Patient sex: M
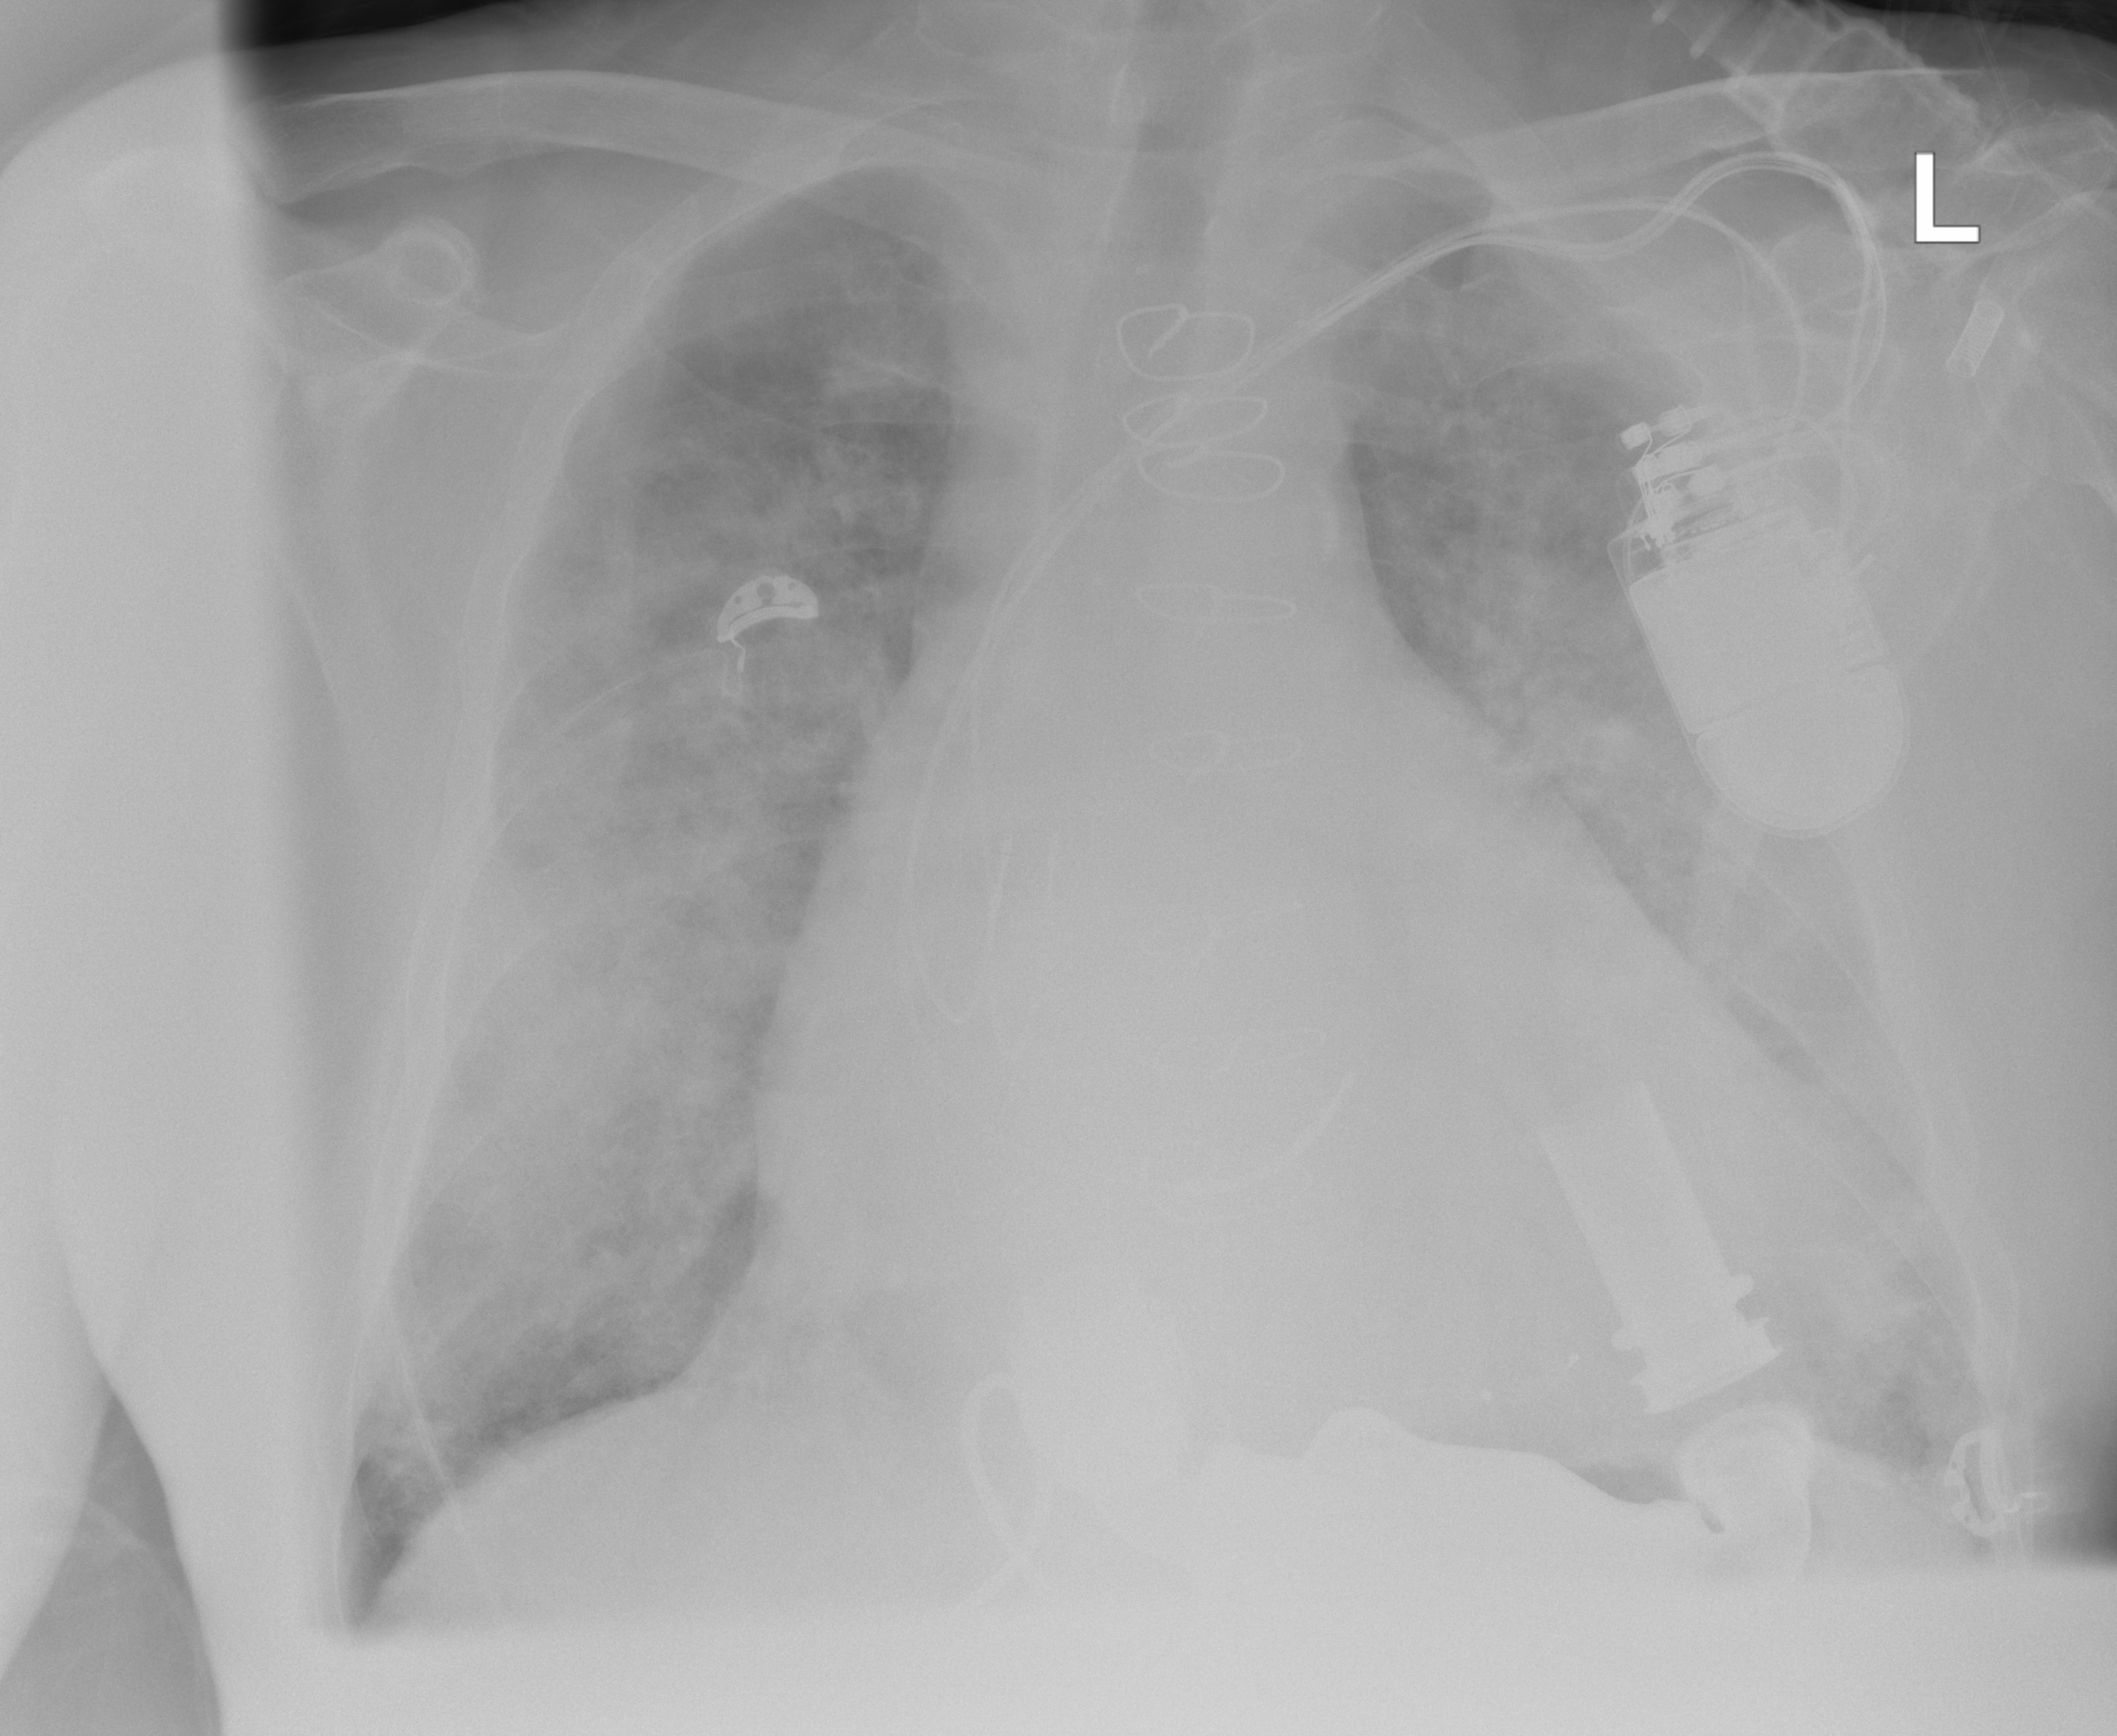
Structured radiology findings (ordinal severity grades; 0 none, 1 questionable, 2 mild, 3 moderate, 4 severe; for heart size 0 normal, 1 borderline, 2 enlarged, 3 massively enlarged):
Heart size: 3
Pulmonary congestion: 2
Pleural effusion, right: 0
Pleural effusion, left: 0
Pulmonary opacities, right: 3
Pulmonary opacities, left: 2
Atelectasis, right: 0
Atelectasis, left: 0